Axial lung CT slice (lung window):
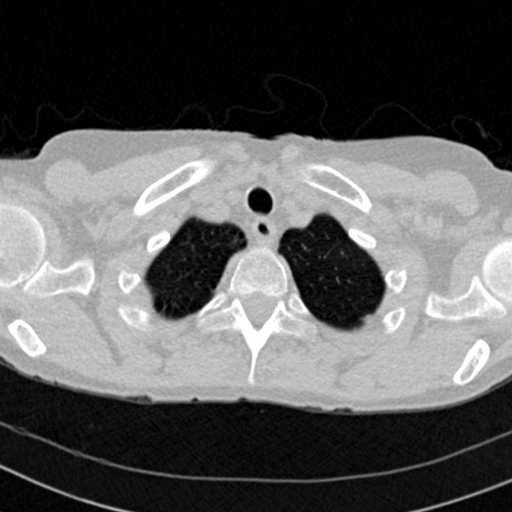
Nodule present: no